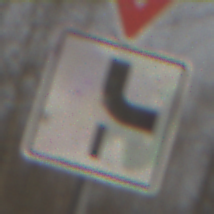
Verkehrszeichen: VerlaufVorfahrtsstrasse10
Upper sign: VorfahrtGewaehren
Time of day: MorningAfternoon
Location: Outdoor (Nature)
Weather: PartlyCloudy
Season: Winter
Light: Natural